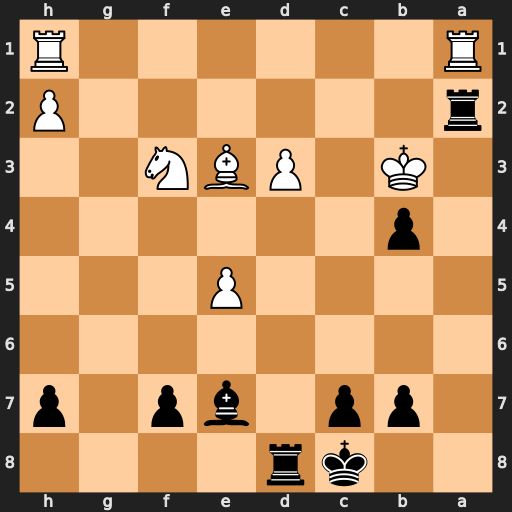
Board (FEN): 2kr4/1pp1bp1p/8/4P3/1p6/1K1PBN2/r6P/R6R
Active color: b
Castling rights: -
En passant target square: -
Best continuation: Rxa1 Rxa1 Rxd3+ Kc2 Rxe3